RGB frame:
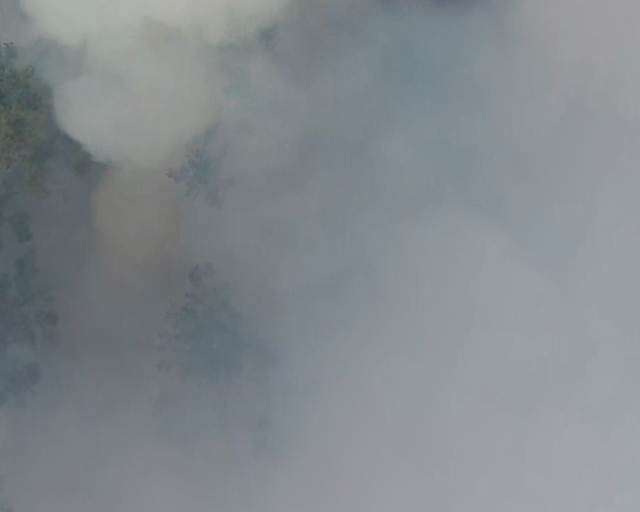
Thermal frame:
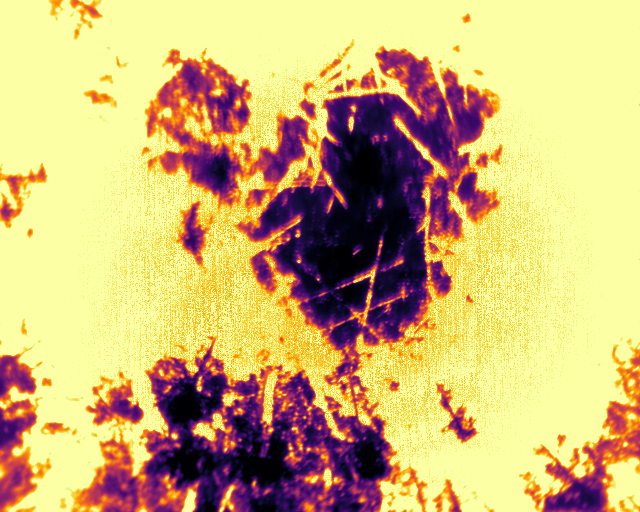
Captured: 2026-02-27 02:39:02
Pixels at or above 80 °C: 319140 (fraction of frame: 0.9739)